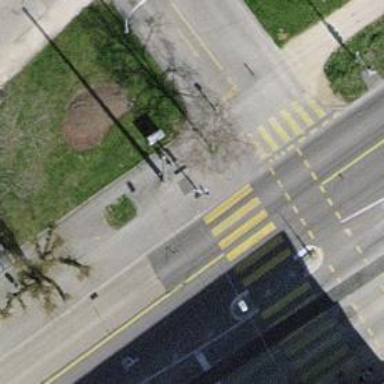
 designed as primary highway with shared bus and cycle lane."